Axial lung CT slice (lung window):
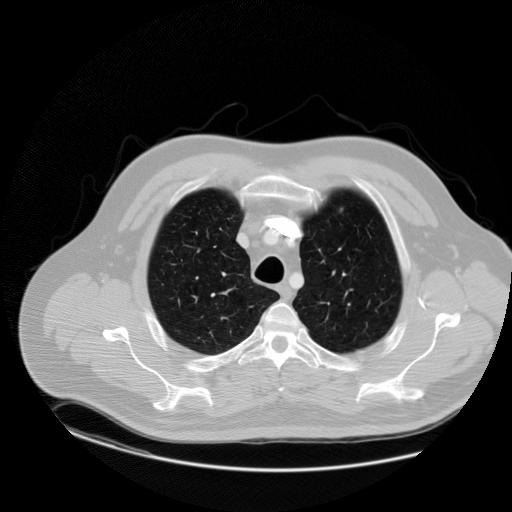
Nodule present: no